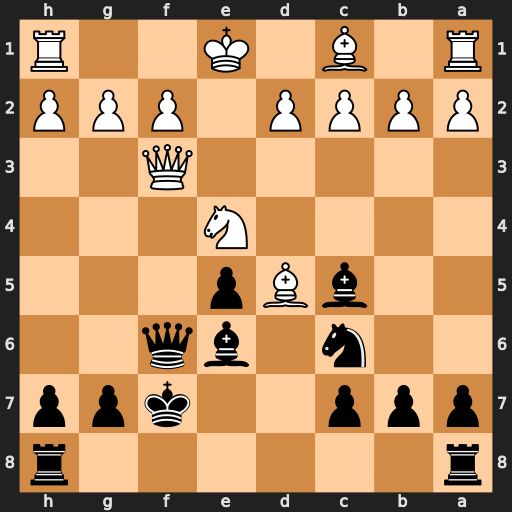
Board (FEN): r6r/ppp2kpp/2n1bq2/2bBp3/4N3/5Q2/PPPP1PPP/R1B1K2R
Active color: b
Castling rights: KQ
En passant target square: -
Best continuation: Bxd5 Qh5+ Qg6